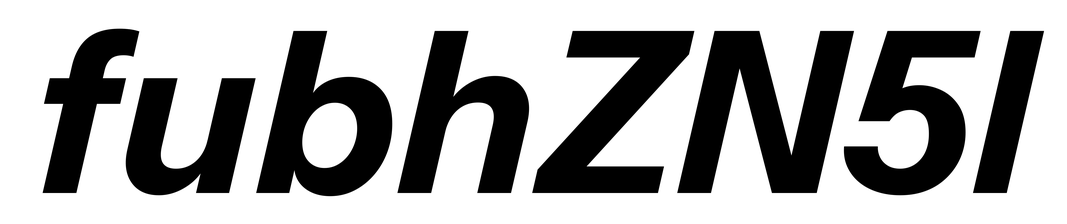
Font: InstrumentSans-Italic_Bold_Italic